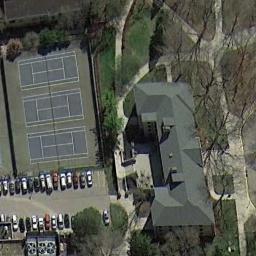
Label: tennis_court